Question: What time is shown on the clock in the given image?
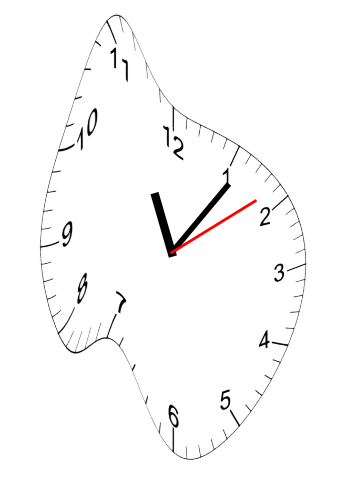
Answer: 11:06:09